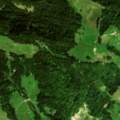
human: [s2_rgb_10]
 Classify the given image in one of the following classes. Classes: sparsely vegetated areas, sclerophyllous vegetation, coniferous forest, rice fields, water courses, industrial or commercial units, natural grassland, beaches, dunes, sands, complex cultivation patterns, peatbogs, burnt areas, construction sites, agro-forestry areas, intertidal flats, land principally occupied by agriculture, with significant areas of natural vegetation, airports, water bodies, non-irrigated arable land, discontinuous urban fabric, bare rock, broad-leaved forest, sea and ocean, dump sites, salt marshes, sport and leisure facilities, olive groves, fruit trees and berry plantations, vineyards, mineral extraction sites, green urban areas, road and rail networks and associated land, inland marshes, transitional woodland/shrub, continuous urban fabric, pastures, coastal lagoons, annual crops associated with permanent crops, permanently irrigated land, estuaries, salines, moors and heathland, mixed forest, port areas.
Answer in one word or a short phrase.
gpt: pastures, coniferous forest